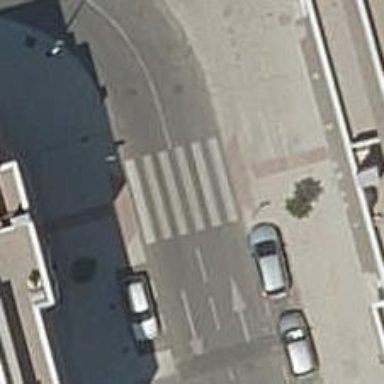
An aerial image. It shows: Uncontrolled road crossing.